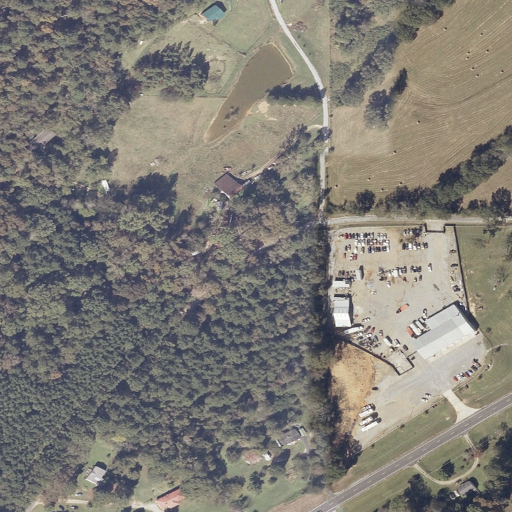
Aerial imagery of gap in Alabama named Youngblood Gap containing pasture, deciduous forest, open development, evergreen forest, grassland, barren land, mixed forest, low intensity development, and medium intensity development